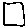
Label: square